Question: I have a square rotating in the console, but I get some holes. How can I fill it correctly?

'''
#include <stdio.h>
#include <Windows.h>
#include <math.h>
void moveTo (int x, int y)
{
COORD coord = { x, y };
SetConsoleCursorPosition(GetStdHandle(STD_OUTPUT_HANDLE), coord);
}
double round (double number)
{
return number < 0.0 ? ceil(number - 0.5) : floor(number + 0.5);
}
double deg2rad (double a)
{
double pi = 3.14159265358979323846;
return a * pi / 180.0;
}
int main ()
{
int w = 8;
int h = 8;
int cx = 20;
int cy = 10;
double a = 0;
while (1)
{
system("cls");
for (int y = 0; y < h; y++)
{
for (int x = 0; x < w; x++)
{
double xx = x - 4;
double yy = y - 4;
double fx = xx * cos(a) - yy * sin(a);
double fy = xx * sin(a) + yy * cos(a);
int ix = cx + round(fx);
int iy = cy + round(fy);
moveTo(ix, iy);
printf("X");
}
}
a += deg2rad(15.0);
Sleep(100);
}
return 0;
}
'''
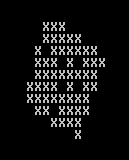
Answer: >
Aparently your code will always print the same number of 'X' in the screen, even though this might not be always the case.
I think you shouldn't be recalculating the positions of each predefined'X' but instead calculate the geometry of the lines around the square and fill the space between with 'X's, as many as necessary until it hit the opposite border or something.
An alternative solution could be doubling the "density" of your square:
'''
int w = 8*2;
int h = 8*2;
int cx = 20*2;
int cy = 10*2;
...
moveTo(ix/2, iy/2);
'''
This should double print some dots, but should also fill gaps.